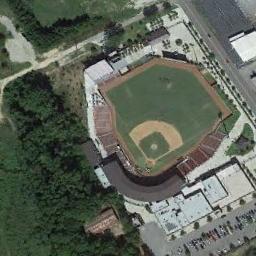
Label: stadium